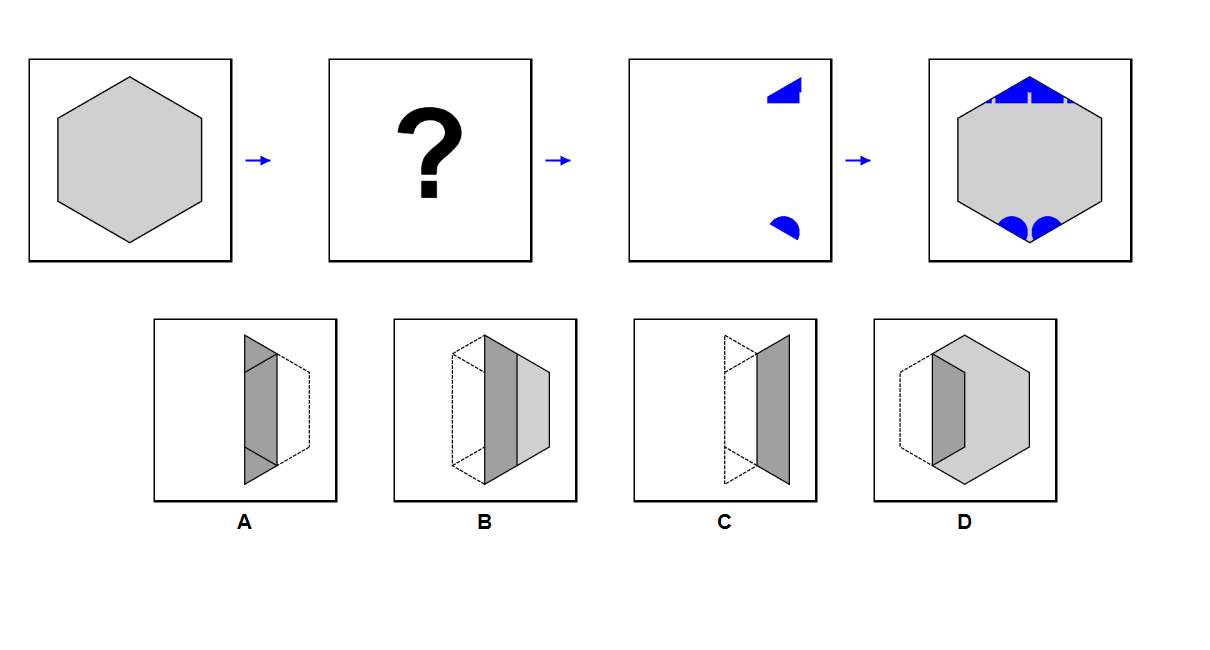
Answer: A